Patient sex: M
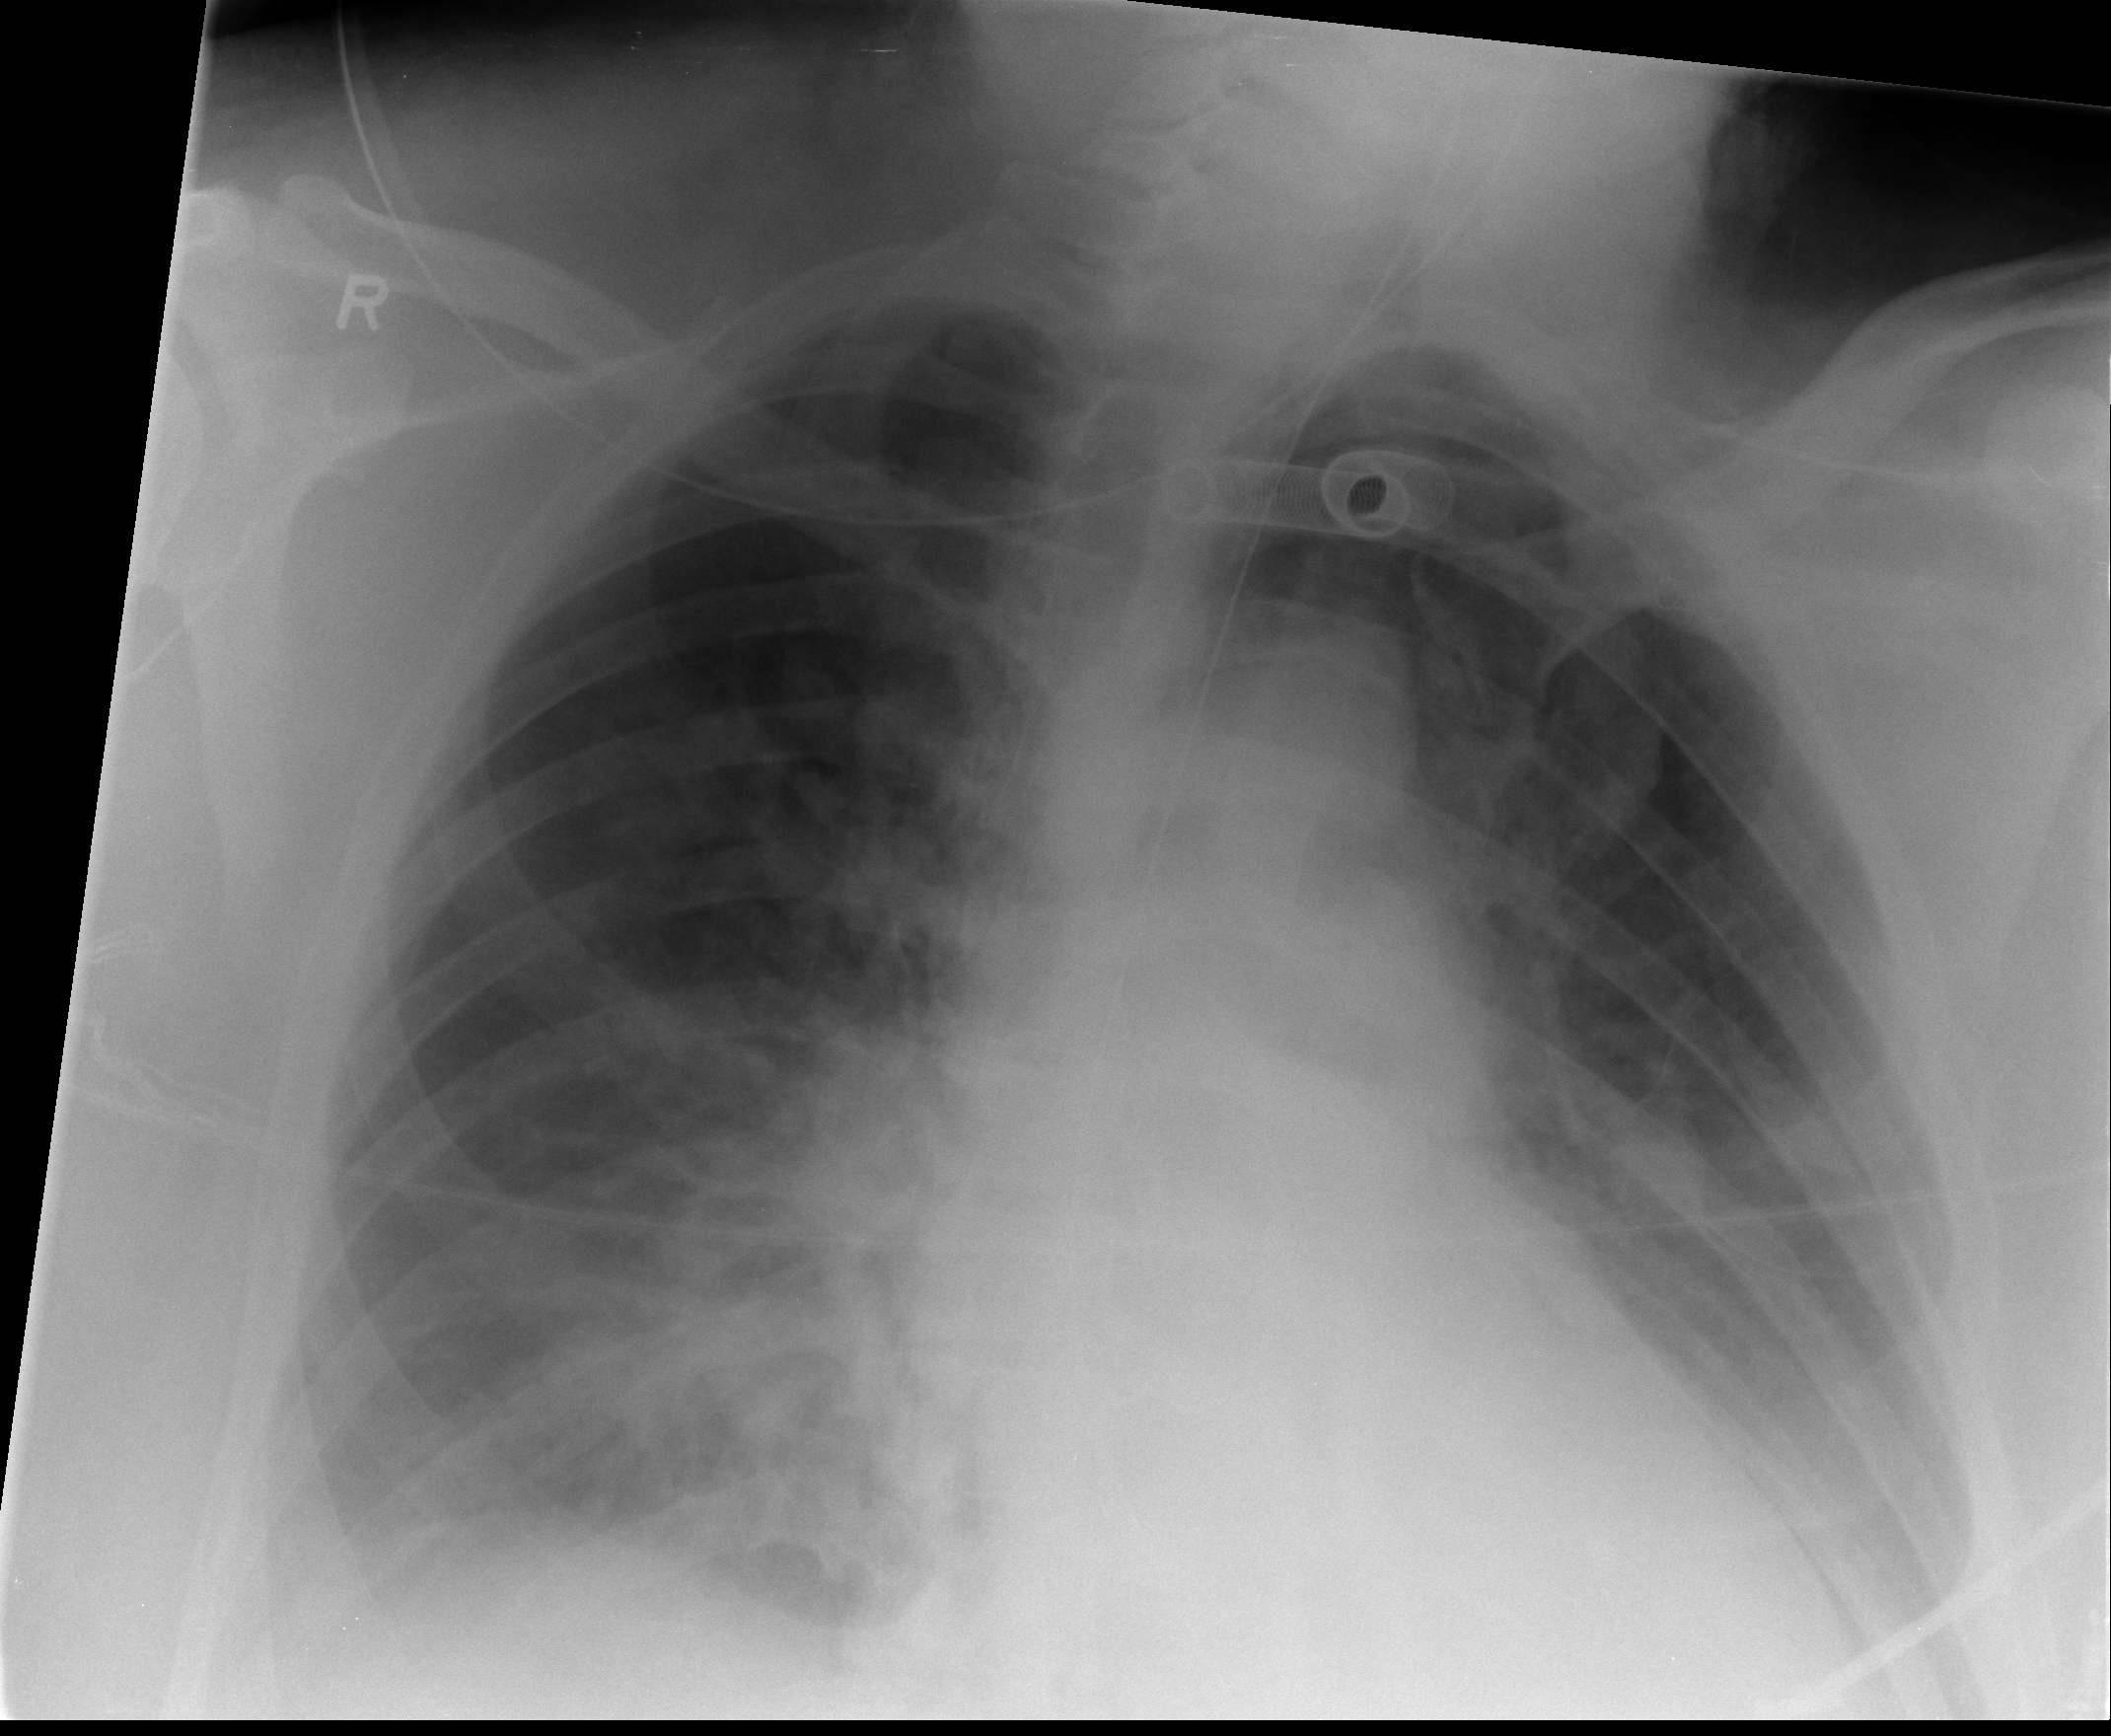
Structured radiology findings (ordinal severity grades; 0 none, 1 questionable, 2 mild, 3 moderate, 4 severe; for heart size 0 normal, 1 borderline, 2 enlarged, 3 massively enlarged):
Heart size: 0
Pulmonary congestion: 1
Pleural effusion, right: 2
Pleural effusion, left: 2
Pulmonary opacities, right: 2
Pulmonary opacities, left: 0
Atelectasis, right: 2
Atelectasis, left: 2